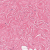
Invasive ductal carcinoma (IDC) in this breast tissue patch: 0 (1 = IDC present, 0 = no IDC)